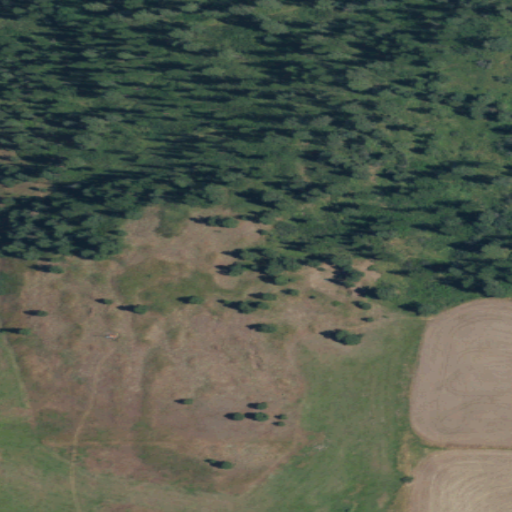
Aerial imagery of mountain in Washington named Ladow Butte containing evergreen forest, shrub, pasture, cultivated crops, and grassland